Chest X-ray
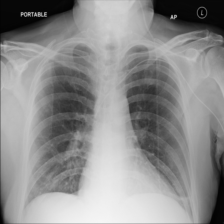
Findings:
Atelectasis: positive
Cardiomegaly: negative
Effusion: negative
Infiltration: negative
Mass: negative
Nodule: negative
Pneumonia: negative
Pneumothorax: negative
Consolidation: negative
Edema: negative
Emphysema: negative
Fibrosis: negative
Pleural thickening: negative
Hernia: negative